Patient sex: M
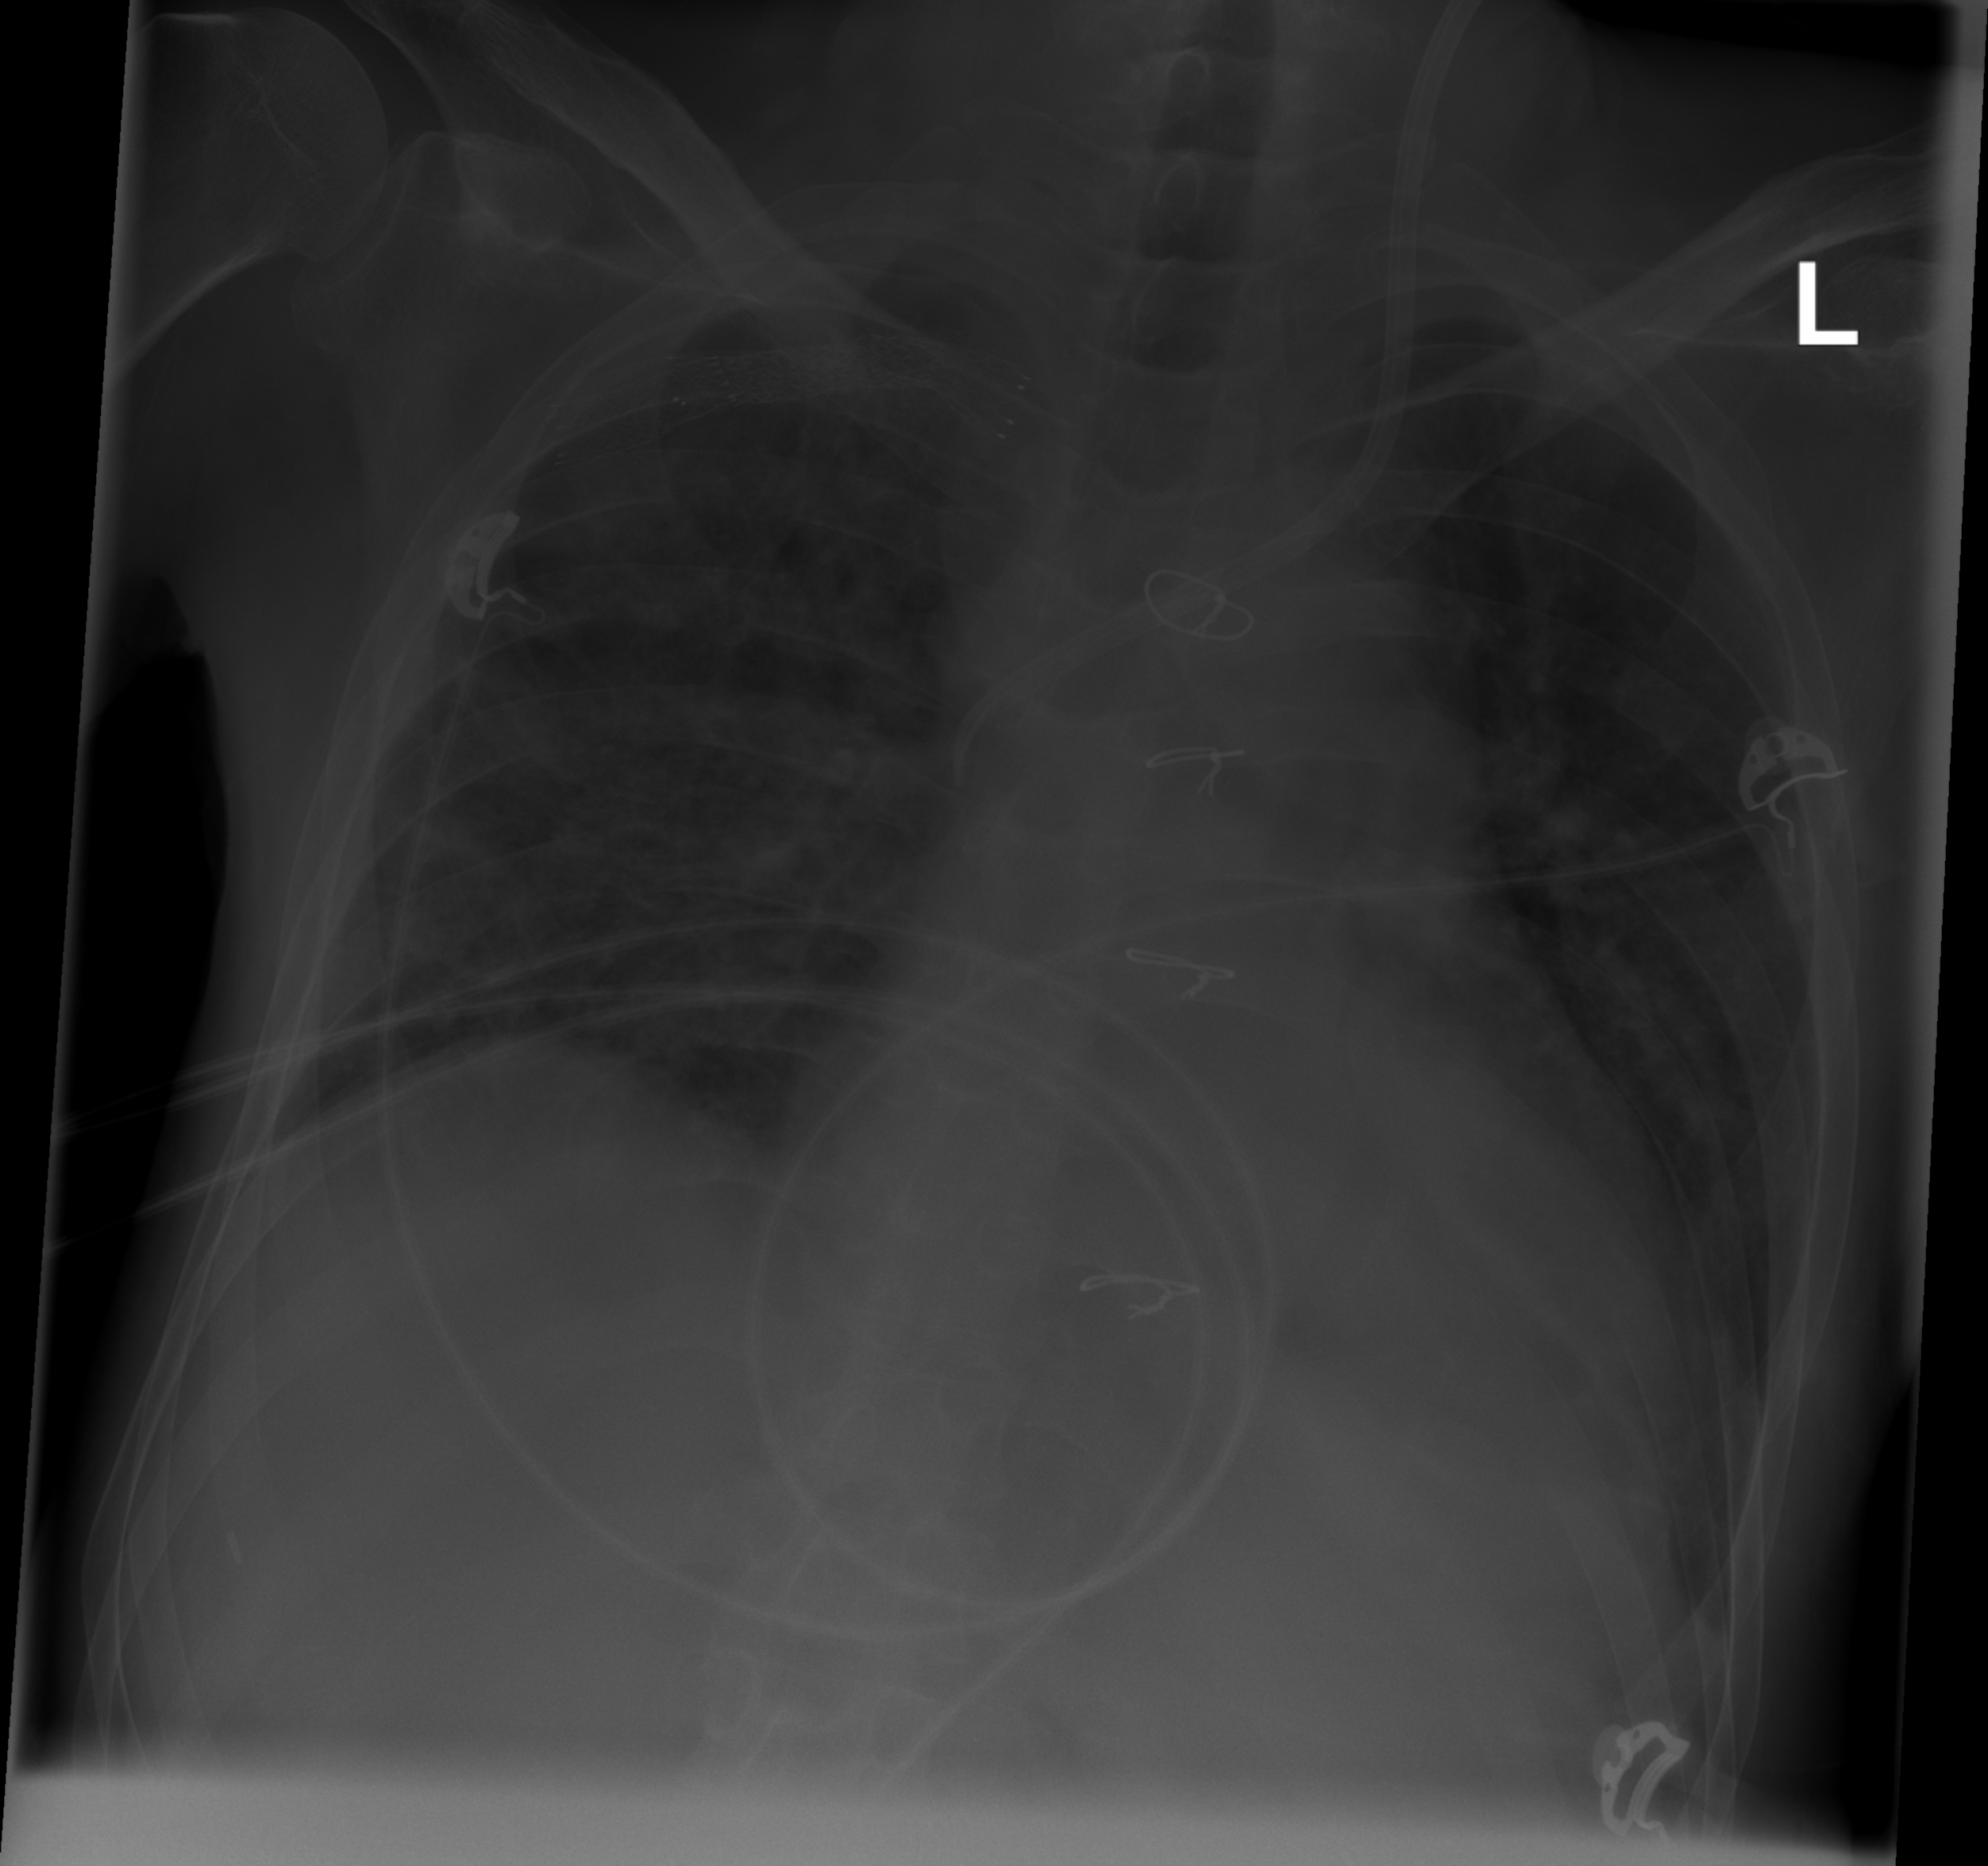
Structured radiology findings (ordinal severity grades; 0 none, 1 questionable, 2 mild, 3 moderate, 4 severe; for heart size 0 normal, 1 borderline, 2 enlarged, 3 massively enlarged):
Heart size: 2
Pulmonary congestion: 0
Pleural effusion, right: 0
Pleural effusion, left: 0
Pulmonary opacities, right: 3
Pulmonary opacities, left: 2
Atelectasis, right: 0
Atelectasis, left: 0